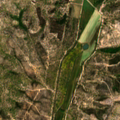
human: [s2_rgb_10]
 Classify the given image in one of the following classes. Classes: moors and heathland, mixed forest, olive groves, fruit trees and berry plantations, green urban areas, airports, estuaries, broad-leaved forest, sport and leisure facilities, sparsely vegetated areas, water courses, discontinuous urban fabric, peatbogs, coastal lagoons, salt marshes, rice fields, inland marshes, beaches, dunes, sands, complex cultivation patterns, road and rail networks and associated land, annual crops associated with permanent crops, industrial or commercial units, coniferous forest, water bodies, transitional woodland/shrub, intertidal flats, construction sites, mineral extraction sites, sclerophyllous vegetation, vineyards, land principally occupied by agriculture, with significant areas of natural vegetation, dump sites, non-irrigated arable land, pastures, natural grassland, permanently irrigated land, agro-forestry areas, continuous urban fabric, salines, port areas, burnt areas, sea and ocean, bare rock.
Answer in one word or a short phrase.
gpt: non-irrigated arable land, broad-leaved forest, transitional woodland/shrub